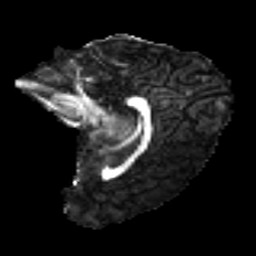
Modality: FA
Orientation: sagittal
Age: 26
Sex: female
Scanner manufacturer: ge
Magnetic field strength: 3 T
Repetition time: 7.8 s
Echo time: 0.0606 s